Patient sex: M
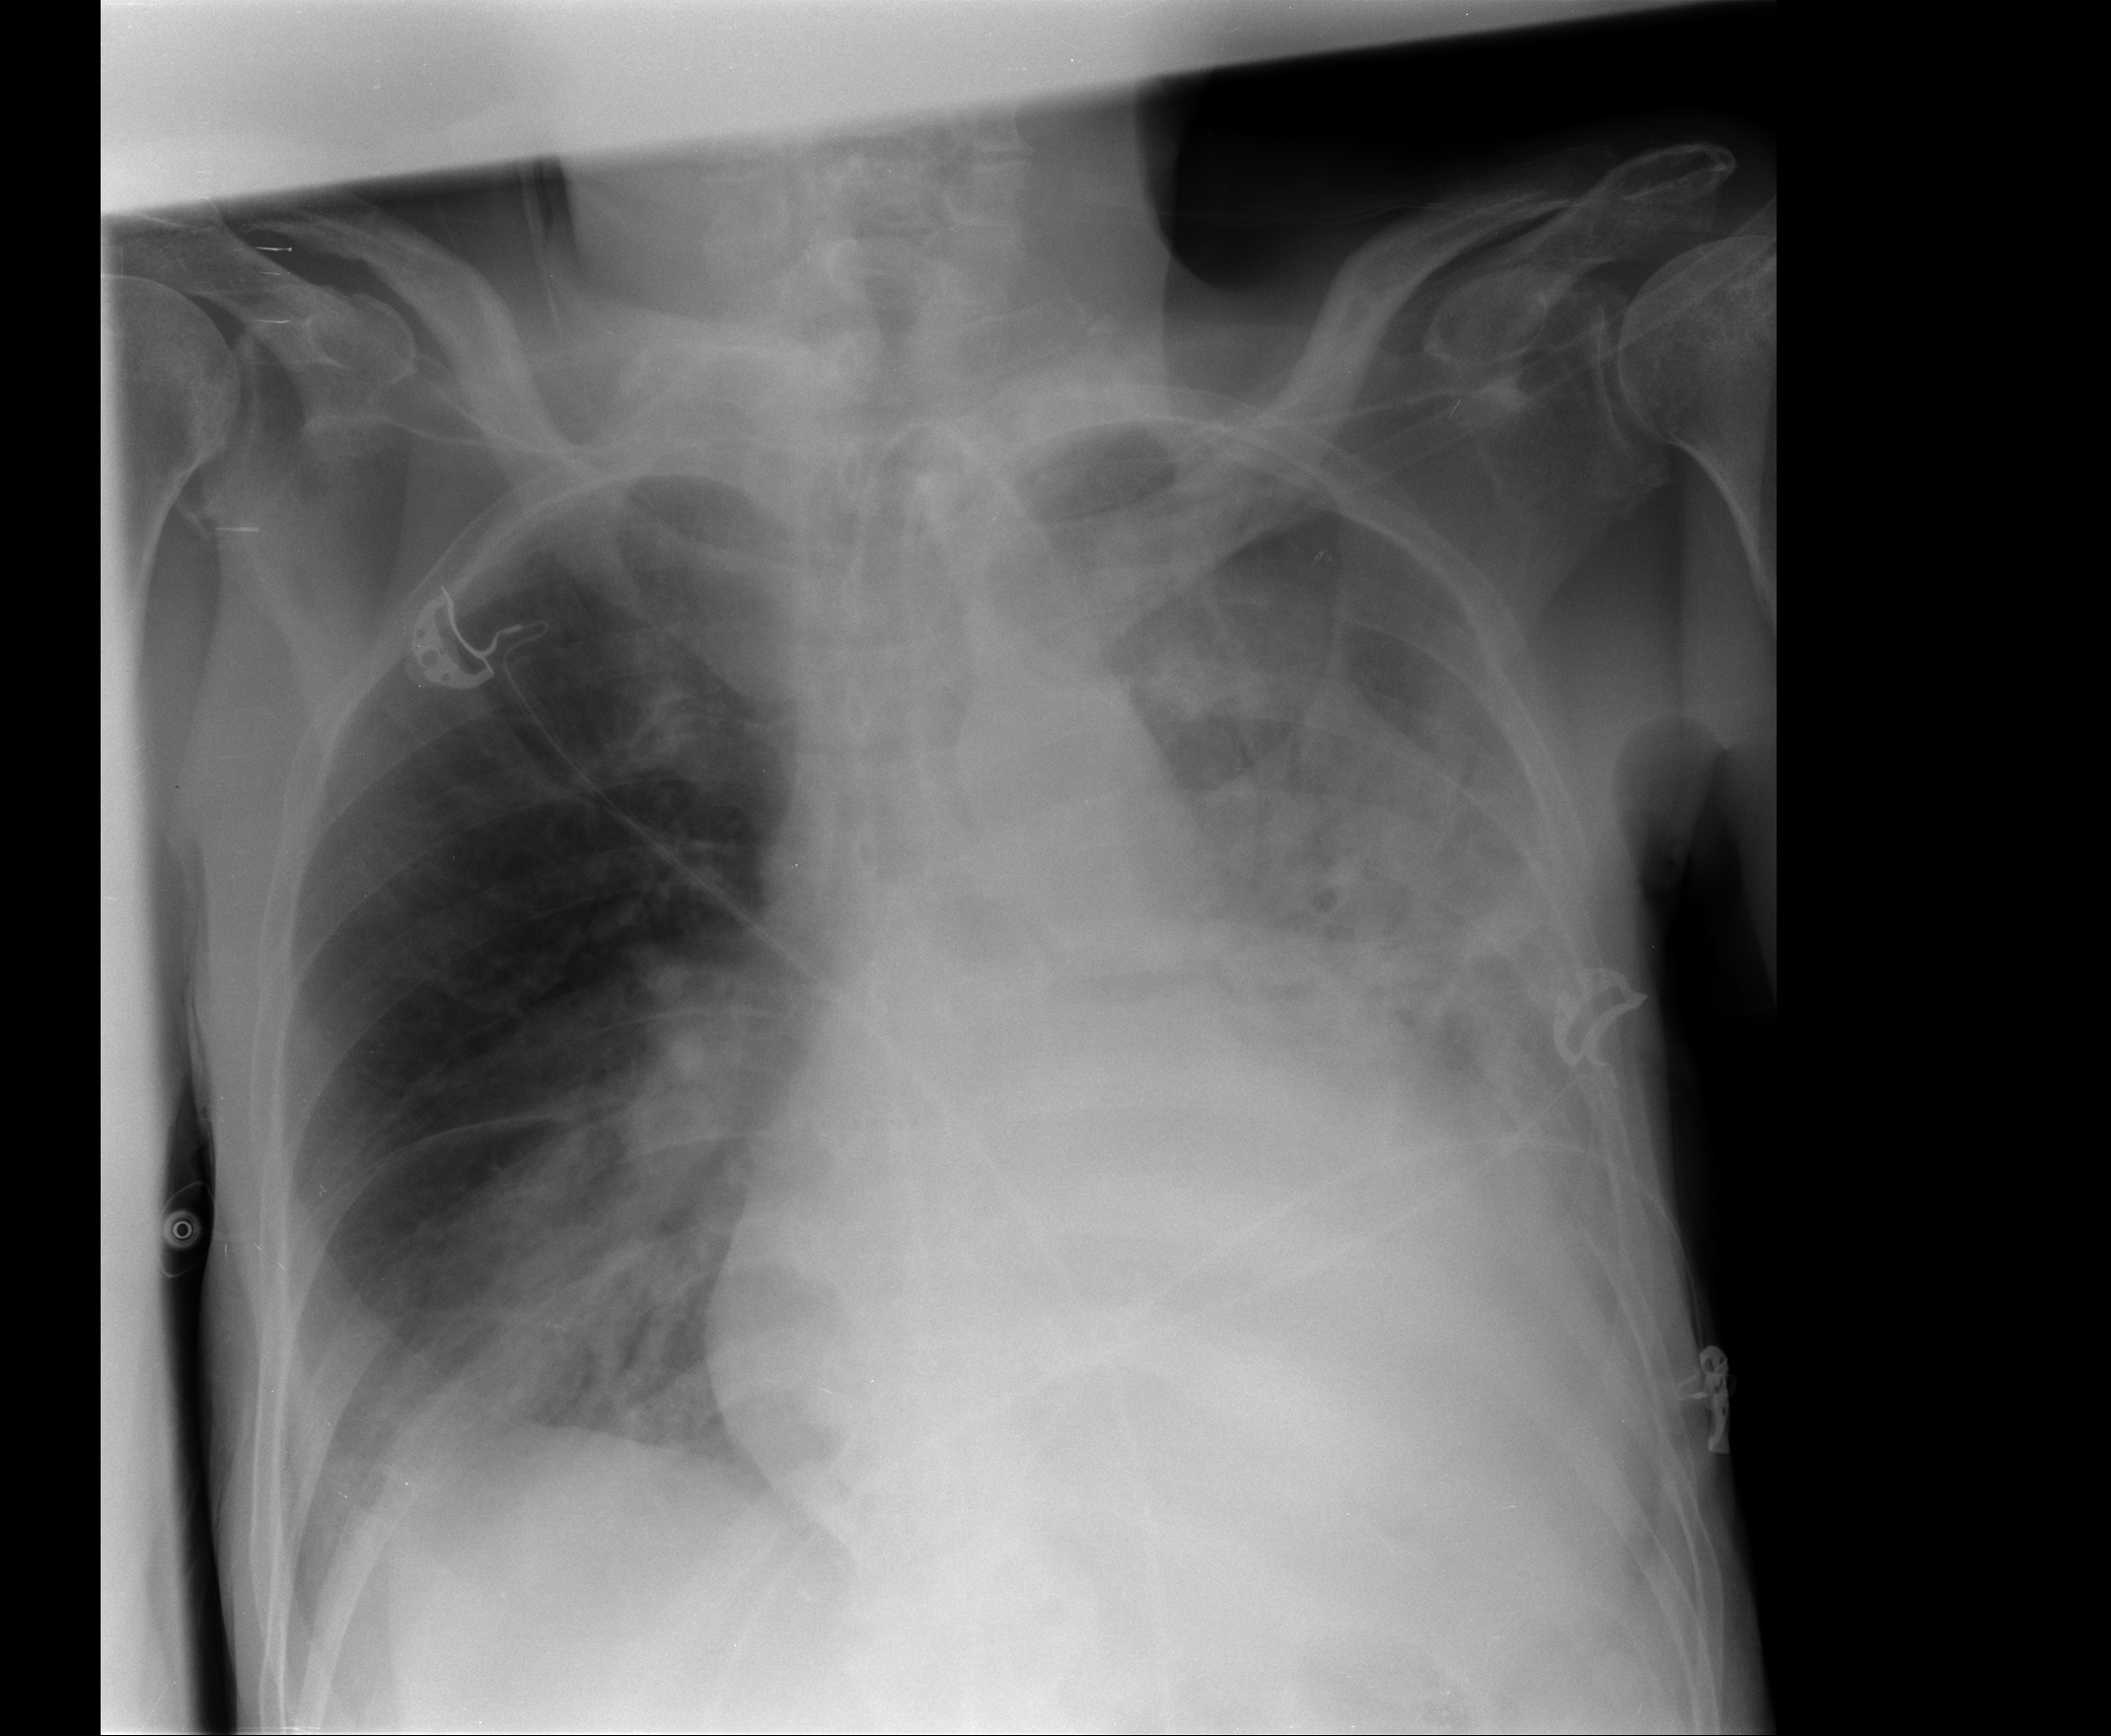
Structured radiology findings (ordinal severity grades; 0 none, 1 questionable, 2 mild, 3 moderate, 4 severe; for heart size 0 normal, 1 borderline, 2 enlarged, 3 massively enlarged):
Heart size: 2
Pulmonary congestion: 0
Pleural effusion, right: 2
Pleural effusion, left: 3
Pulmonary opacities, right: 2
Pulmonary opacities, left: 3
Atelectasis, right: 2
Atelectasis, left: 3